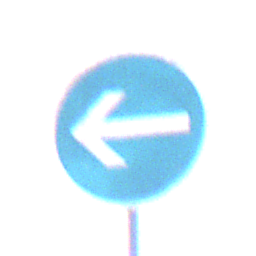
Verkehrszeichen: VorgeschriebeneFahrtrichtungHierLinks
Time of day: Midday
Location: Outdoor (Nature)
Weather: PartlyCloudy
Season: NotSpecified
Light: Natural